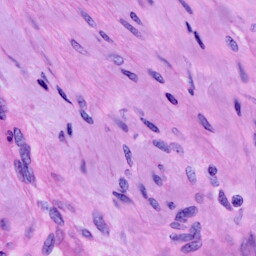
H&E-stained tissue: Cervix